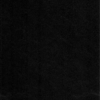
Label: dusty